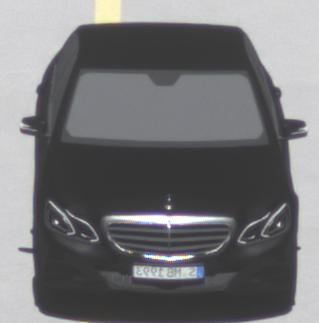
Make: Mercedes-Benz
Model: E 200
Detailed model: E-Class (212) Limousine
Model produced from: 2013/04
Model produced until: 2015/10
Doors: 4
Color: black
Road condition: dry road
Daytime: midday
Contrast: high contrast